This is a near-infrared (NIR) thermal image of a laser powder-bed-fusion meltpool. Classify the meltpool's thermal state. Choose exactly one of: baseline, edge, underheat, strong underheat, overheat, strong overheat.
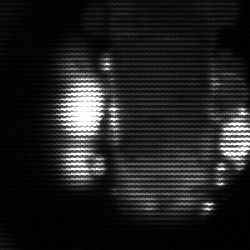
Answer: strong underheat